Question: When I have many events in my calendar. My popover goes under div and a part of him not showing is hidden. I tried set z-index and change position but still not working.

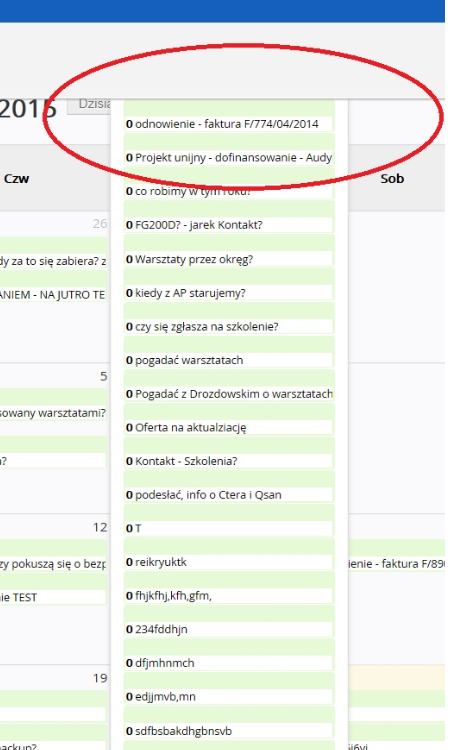
Answer: Have you tried z-index positioning on both the covered element and the div that covers it, for examble
'''
.covered-element { z-index:+5(or even + 99)}
'''
and
'''
.div-that-covers { z-index:+1 }
'''